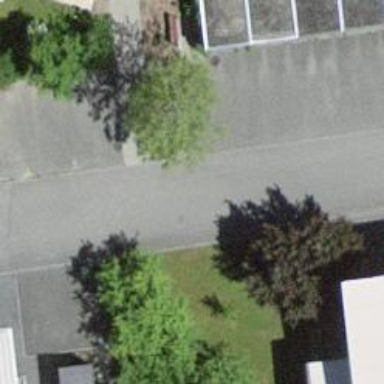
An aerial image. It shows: Residential road.